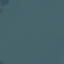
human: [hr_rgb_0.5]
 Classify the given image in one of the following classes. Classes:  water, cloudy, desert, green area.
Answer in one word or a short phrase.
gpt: water